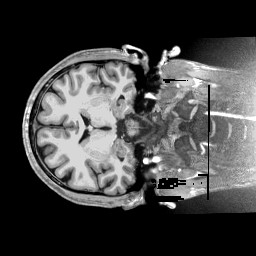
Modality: T1w
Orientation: axial
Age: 36
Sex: male